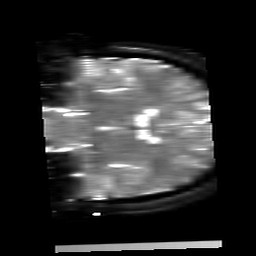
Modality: T2starmap
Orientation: coronal
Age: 23
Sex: male
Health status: ill